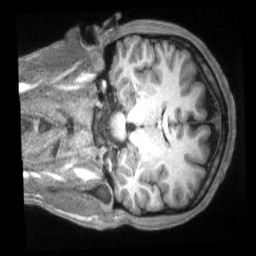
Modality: T1w
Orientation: coronal
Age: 18
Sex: male